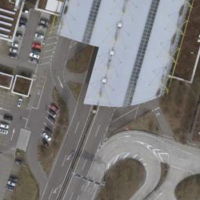
EUNIS habitat code: 57
Species observed at this site:
Corvus corone
Milvus migrans